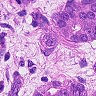
Metastatic tissue present: yes